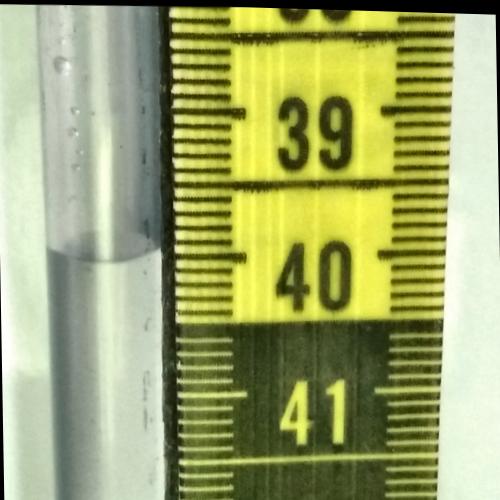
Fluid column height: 40.0 cm